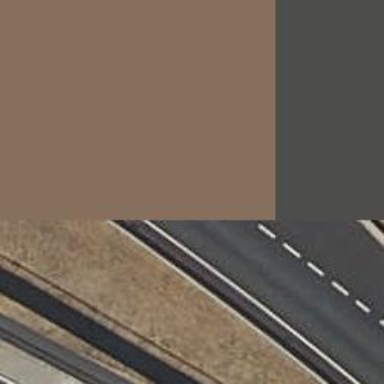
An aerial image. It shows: Passing place on the road.